Aerial crown-view tile of a tropical tree (Barro Colorado Island, Panama), acquired 20250616:
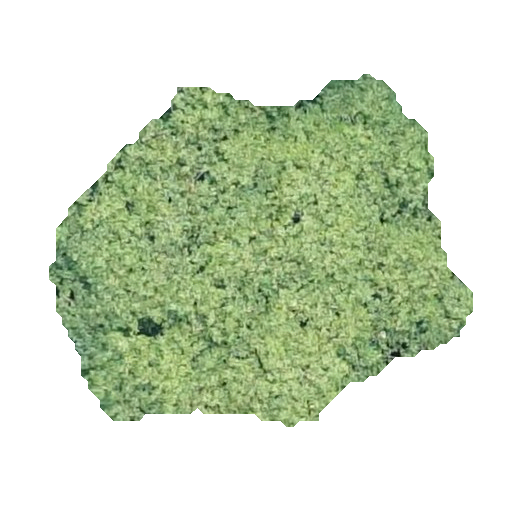
Species: Apeiba membranacea
GBIF accepted scientific name: Apeiba membranacea
Crown area: 155.765 m²